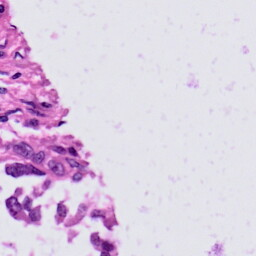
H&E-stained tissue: Skin